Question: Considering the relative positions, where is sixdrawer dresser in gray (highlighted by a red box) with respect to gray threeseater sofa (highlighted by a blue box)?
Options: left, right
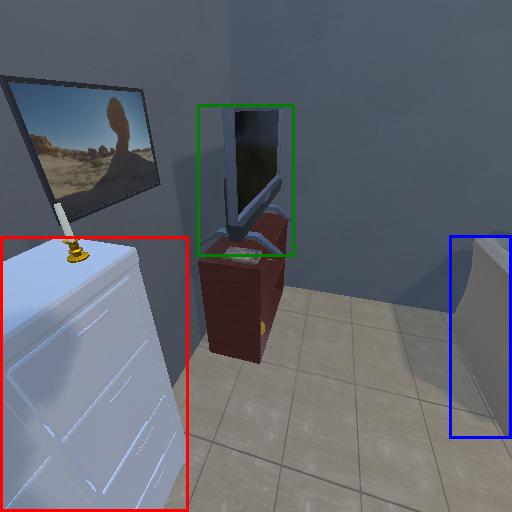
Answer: left